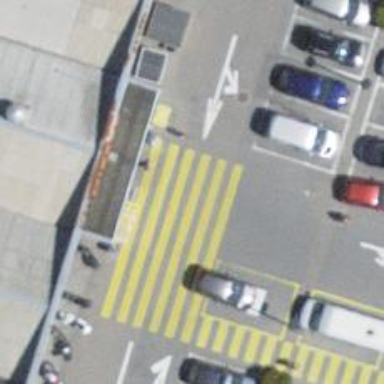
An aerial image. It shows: Marked crossing with zebra stripes on the road.